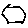
Label: hexagon